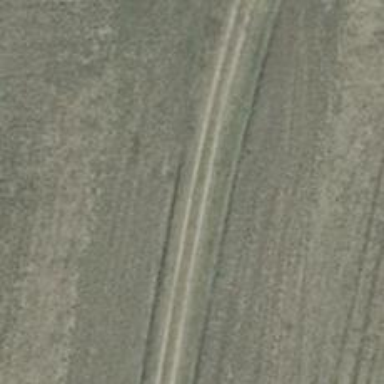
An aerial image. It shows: Track with grade 4 track type.